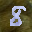
Label: 8